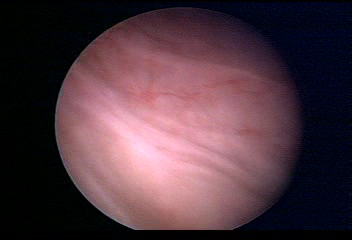
Modality: WLC
Class: Normal mucosa
Bladder cancer association: No